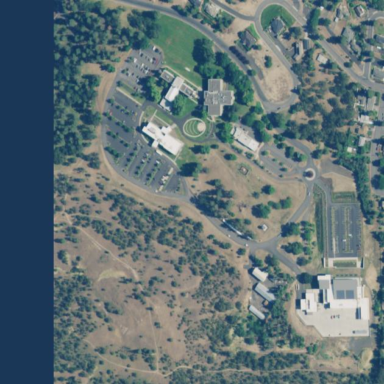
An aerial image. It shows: College.